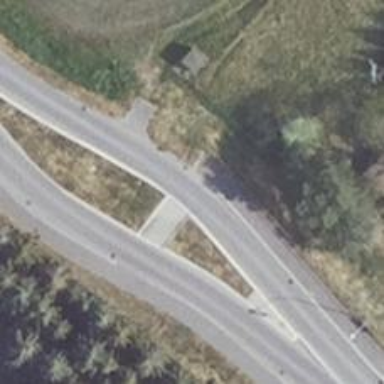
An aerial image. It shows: Unmarked crossing with pedestrian island.